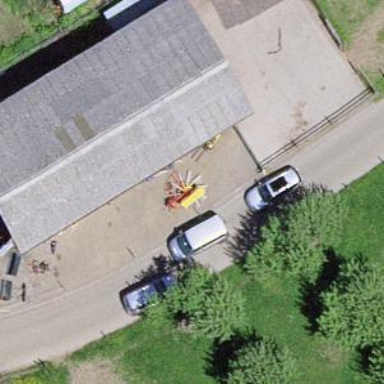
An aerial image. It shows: Farm auxiliary building.